Aerial crown-view tile of a tropical tree (Barro Colorado Island, Panama), acquired 20241216:
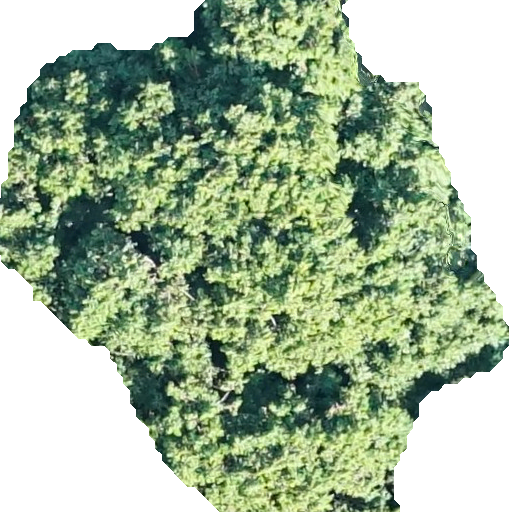
Species: Guarea guidonia
GBIF accepted scientific name: Guarea guidonia
Crown area: 273.725 m²